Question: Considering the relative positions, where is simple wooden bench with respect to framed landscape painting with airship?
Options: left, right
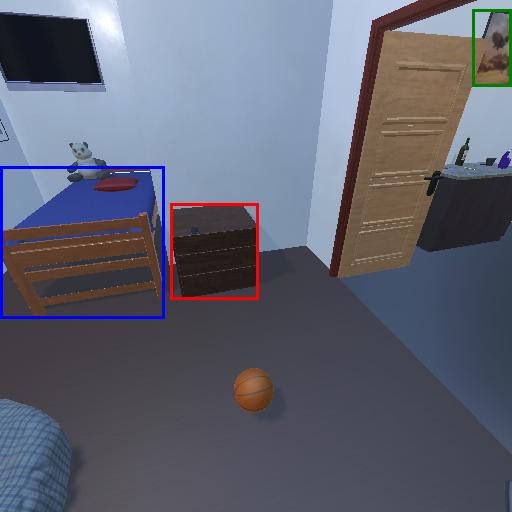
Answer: left